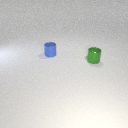
small blue metal cylinder to the left of small green metal cylinder